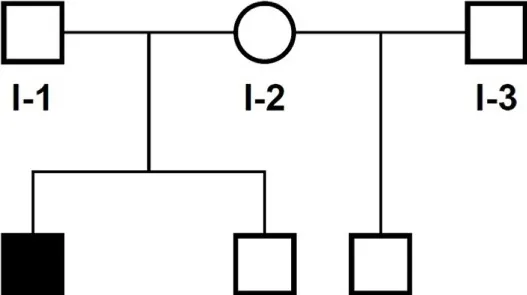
Pedigree of the family. Solid symbol, affected individual; circles, females; squares, males.
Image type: radiology (x_ray)